Field crop: maize
Growth stage: 2
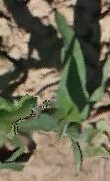
Species: maize